Field crop: tomato
Growth stage: 1
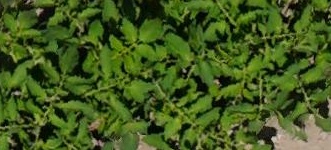
Species: tomato